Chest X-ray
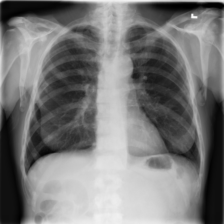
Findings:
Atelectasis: negative
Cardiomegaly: negative
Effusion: negative
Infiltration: negative
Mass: negative
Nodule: negative
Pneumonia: negative
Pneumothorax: negative
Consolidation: negative
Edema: negative
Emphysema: negative
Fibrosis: negative
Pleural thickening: negative
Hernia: negative